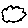
Label: cloud